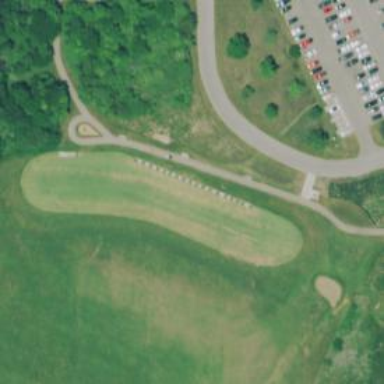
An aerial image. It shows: Grass area designated as golf tee.